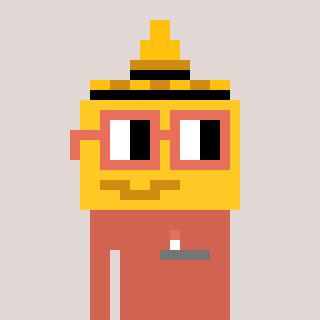
a pixel art character with square orange glasses, a mustard-shaped head and a peachy-colored body on a warm background